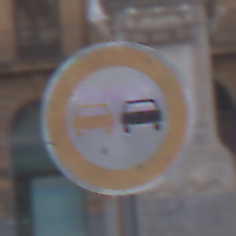
Verkehrszeichen: Ueberholverbot
Umgebung: Outdoor, Urban
Tageszeit: MorningAfternoon
Wetter: PartlyCloudy
Licht: Natural
Jahreszeit: NotSpecified
Kontrast: LowContrast